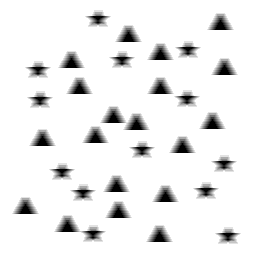
Squares: 0
Triangles: 19
Stars: 13
Total shapes: 32